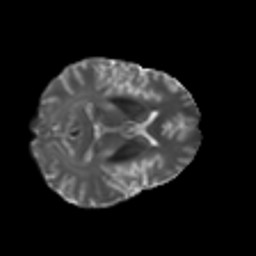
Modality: T2w
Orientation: axial
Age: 44
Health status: ill
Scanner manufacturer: philips
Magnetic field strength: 3 T
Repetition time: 9 s
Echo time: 0.127 s